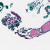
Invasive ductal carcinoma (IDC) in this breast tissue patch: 0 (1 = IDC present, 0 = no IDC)